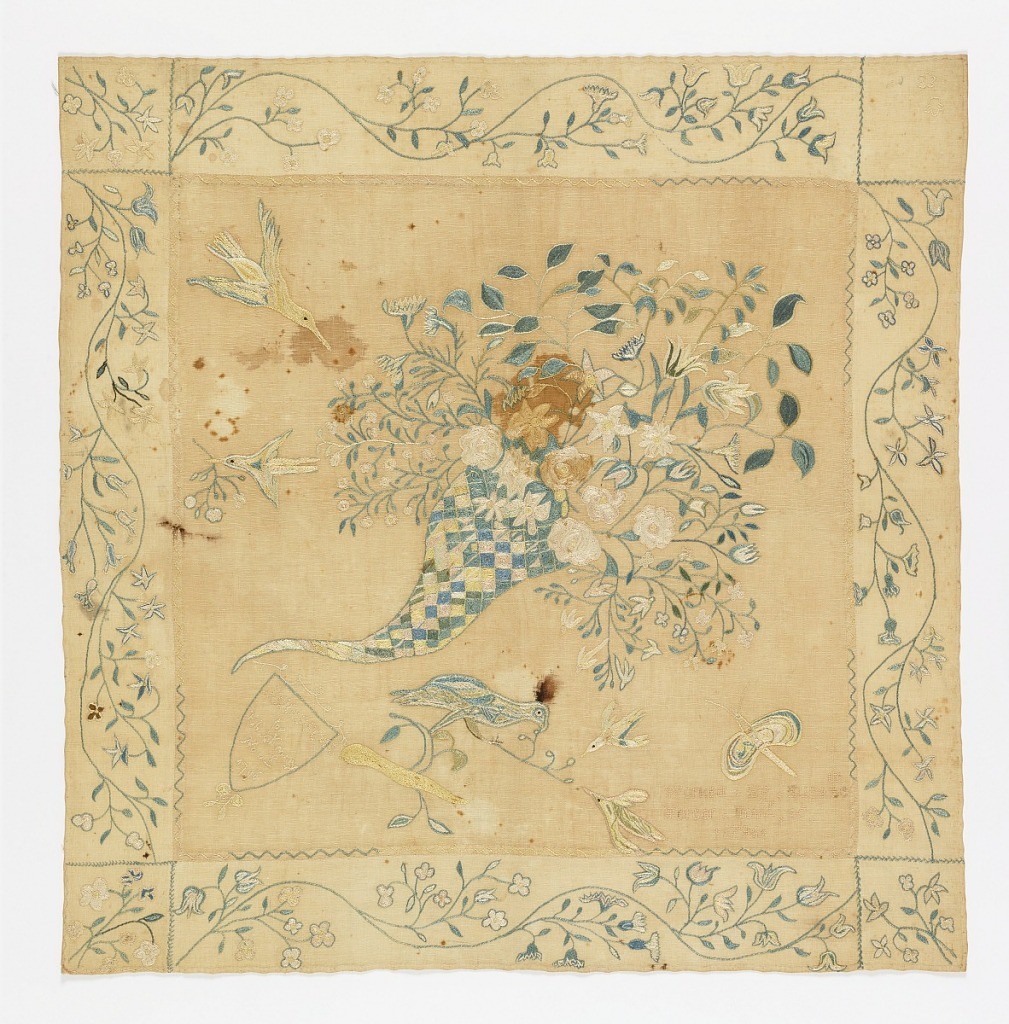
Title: Sampler
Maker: Elizabeth Mercer, American
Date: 1796
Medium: silk embroidery on linen foundation Technique: embroidered in chain, feather, couching, stem, and satin stitches on plain weave foundation
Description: A cornucopia is spilling an assortment of flowers; it is surrounded by butterflies and birds. An estucheon below the cornucopia is inscribed Jamesscoll (?) for W.L. Kenney, Nov. 1, 1796,  and an inscription appears in the lower left corner: Worked by Elizabeth Mercer, Nov. 1- 25 1796. With a traliling floral vine border on all sides. The fabric has been pieced: the field and borders are not of the same foundation fabric.